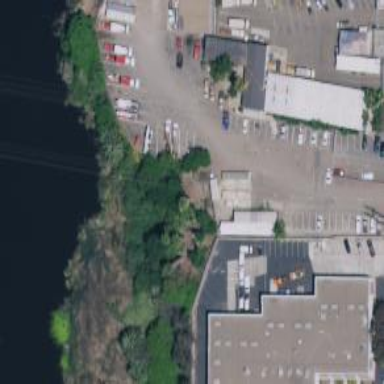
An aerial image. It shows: Industrial building.